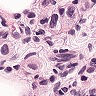
Metastatic tissue present: yes